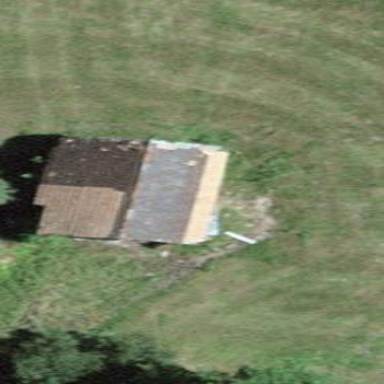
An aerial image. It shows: Barn.